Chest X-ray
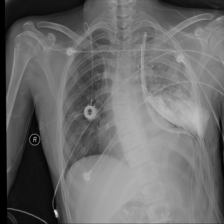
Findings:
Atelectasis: negative
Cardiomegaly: negative
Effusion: negative
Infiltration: negative
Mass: positive
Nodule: positive
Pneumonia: negative
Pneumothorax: negative
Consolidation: negative
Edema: negative
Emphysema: positive
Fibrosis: negative
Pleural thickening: negative
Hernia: negative